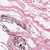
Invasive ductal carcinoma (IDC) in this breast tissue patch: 0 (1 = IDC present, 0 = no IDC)